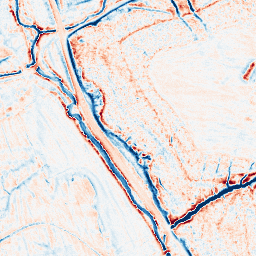
Category: edge_preserving
Decomposition family: anisotropic_diffusion
Decomposition parameters: iterations: 20
kappa: 100
gamma: 0.15
Upsampling method: quartic
Upsampling parameters: scale: 4
Upsampling scale: 4